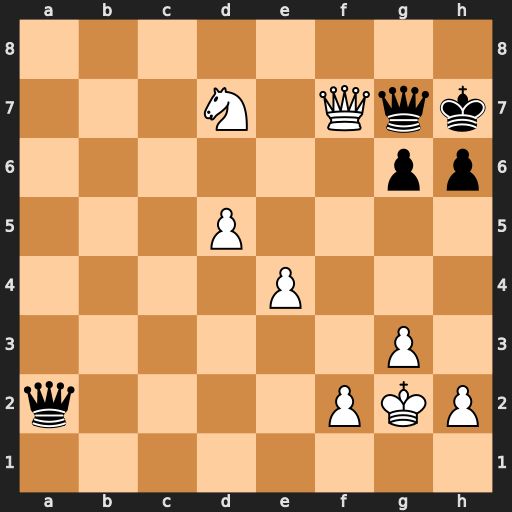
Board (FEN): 8/3N1Qqk/6pp/3P4/4P3/6P1/q4PKP/8
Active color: w
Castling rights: -
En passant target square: -
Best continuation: Nf6+ Kh8 Qe8+ Qf8 Qxf8#